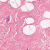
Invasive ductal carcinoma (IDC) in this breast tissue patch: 0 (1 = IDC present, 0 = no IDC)